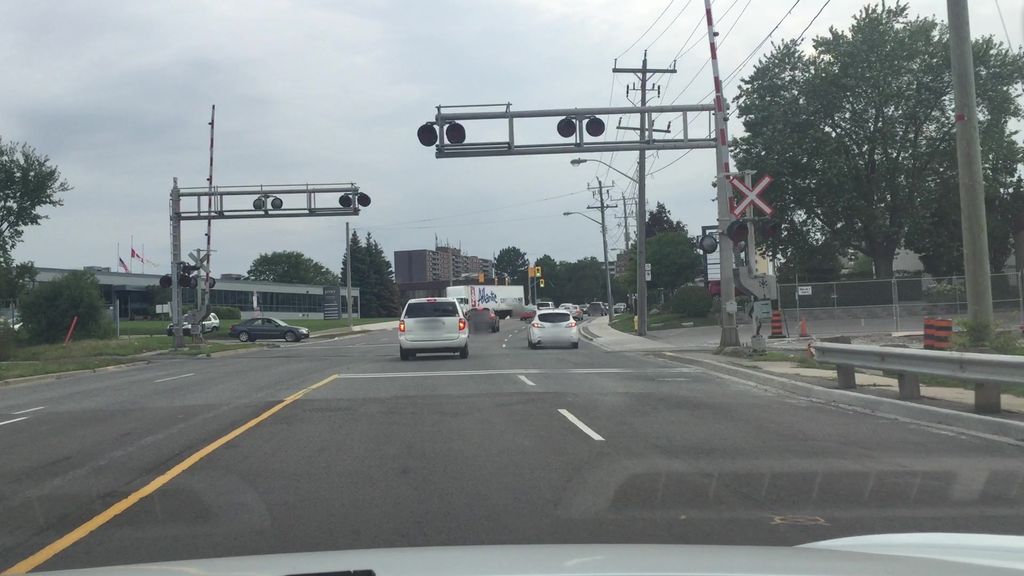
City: toronto